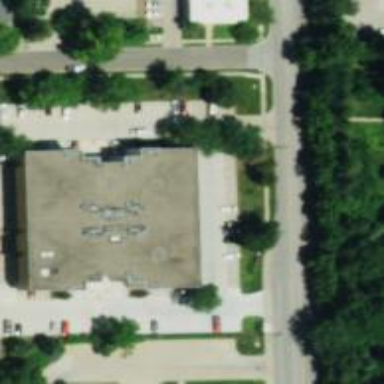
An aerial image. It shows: Office building.